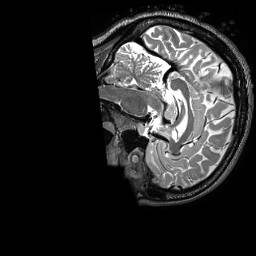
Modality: T2w
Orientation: sagittal
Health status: healthy
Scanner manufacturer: siemens
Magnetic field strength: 3 T
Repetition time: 3.2 s
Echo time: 0.565 s